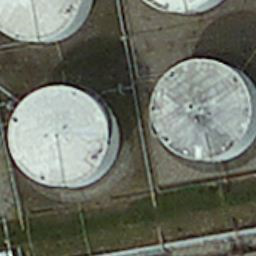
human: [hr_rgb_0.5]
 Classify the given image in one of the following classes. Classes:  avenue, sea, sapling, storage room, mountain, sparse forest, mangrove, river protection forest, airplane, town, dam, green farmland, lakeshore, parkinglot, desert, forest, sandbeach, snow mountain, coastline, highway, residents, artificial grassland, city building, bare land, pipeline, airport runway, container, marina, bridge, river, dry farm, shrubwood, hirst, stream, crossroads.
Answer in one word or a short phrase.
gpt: storage room